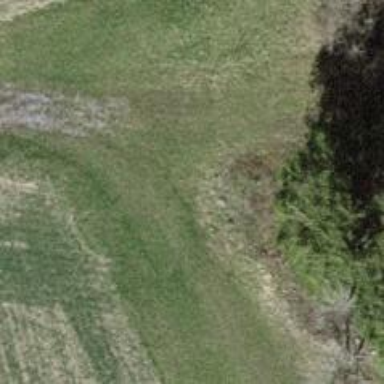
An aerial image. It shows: Grass track with grade 5 tracktype.